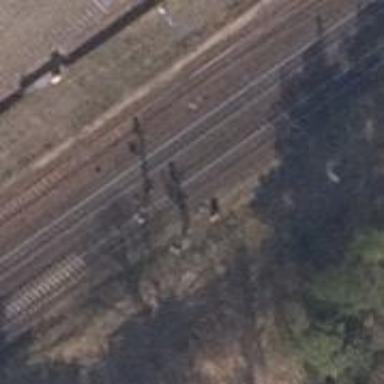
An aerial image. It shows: Railway signal.